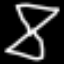
Label: hourglass